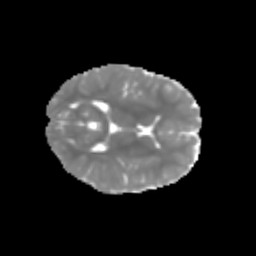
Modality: MD
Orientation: axial
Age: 6
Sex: female
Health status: healthy